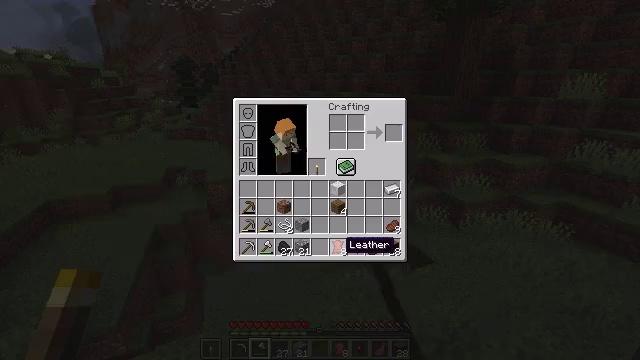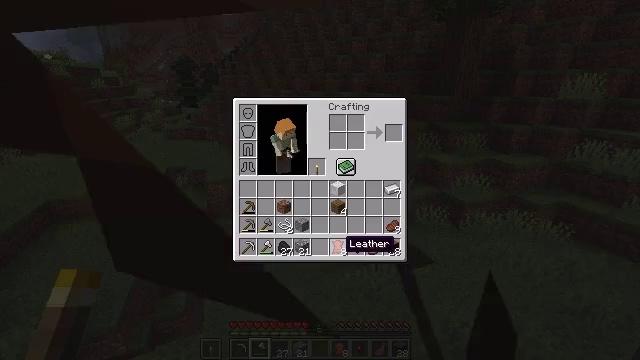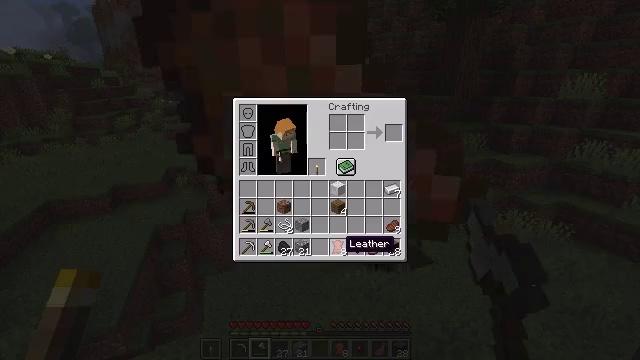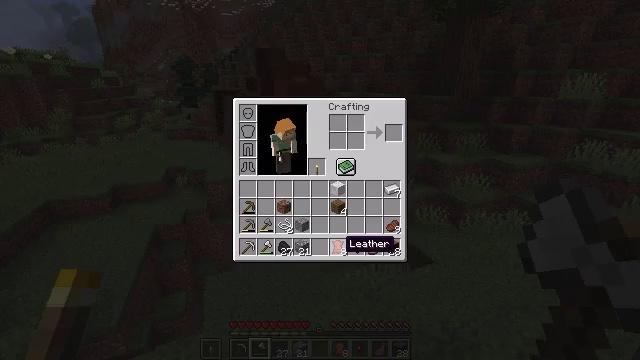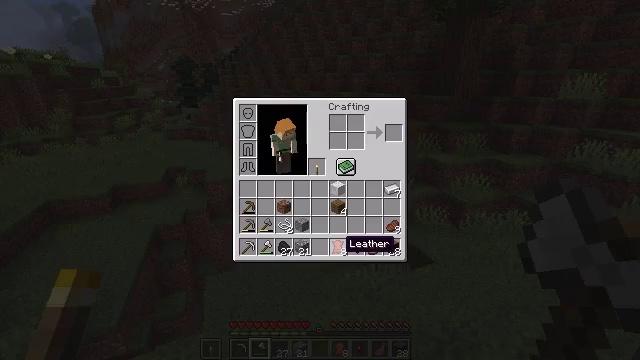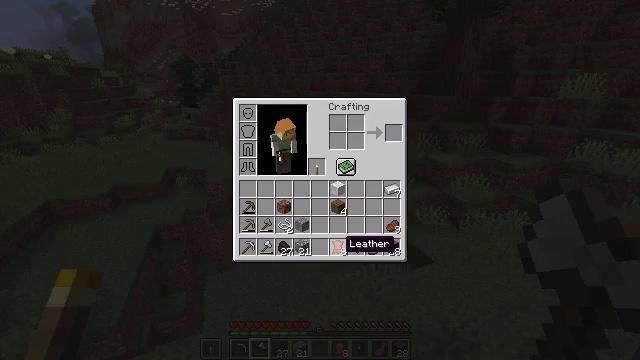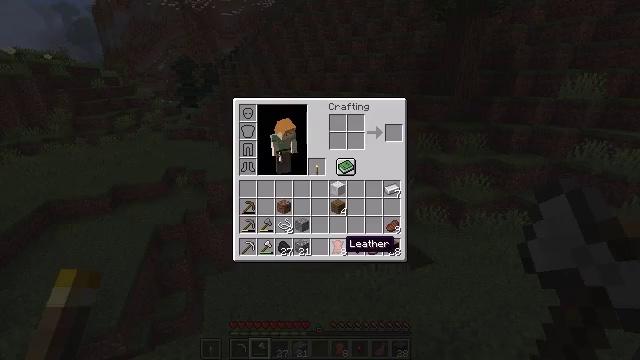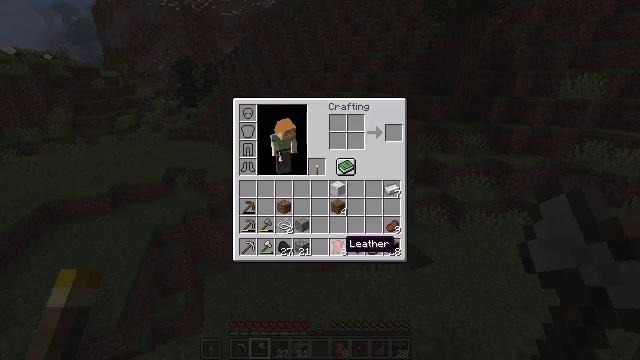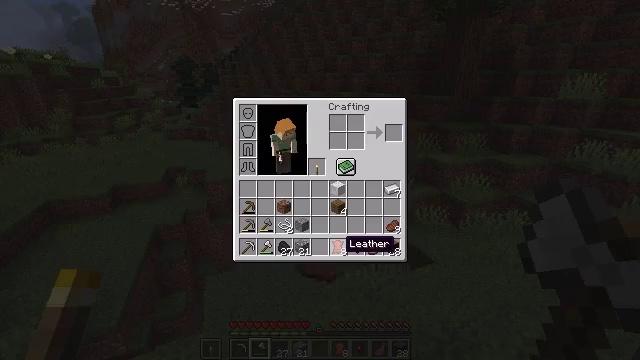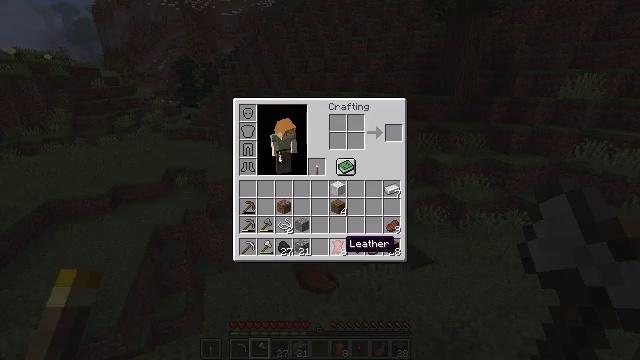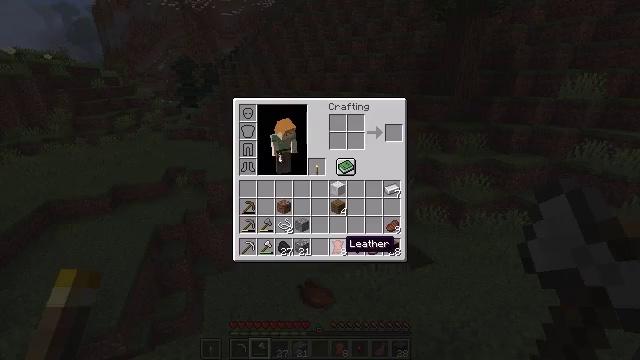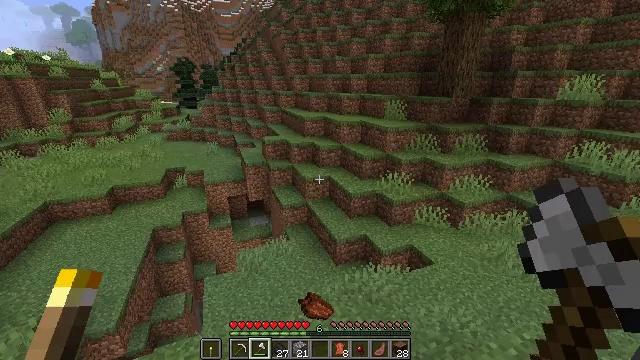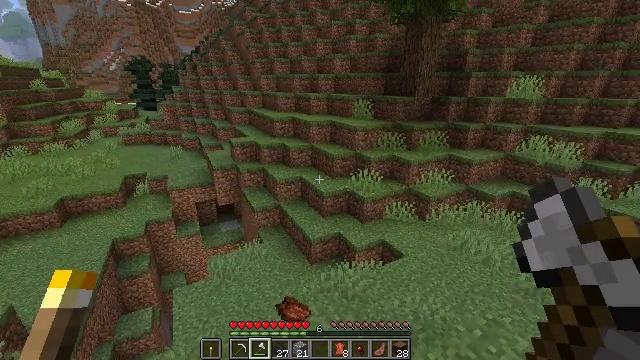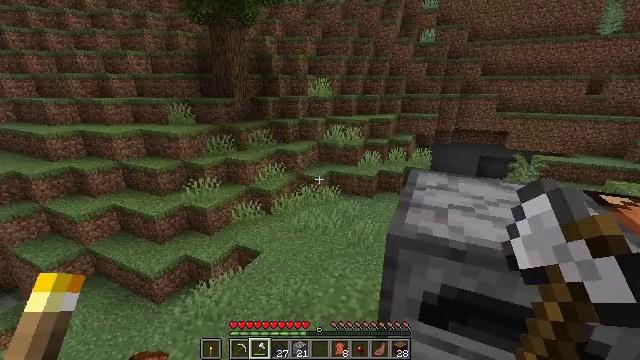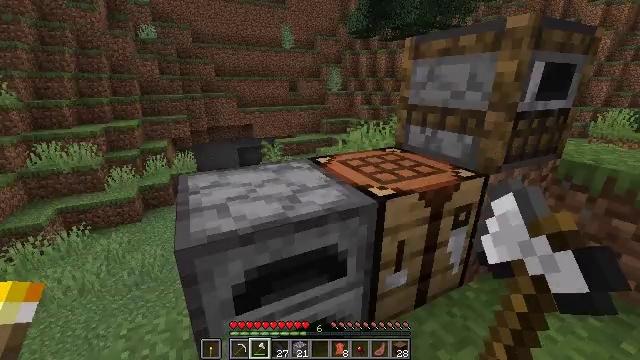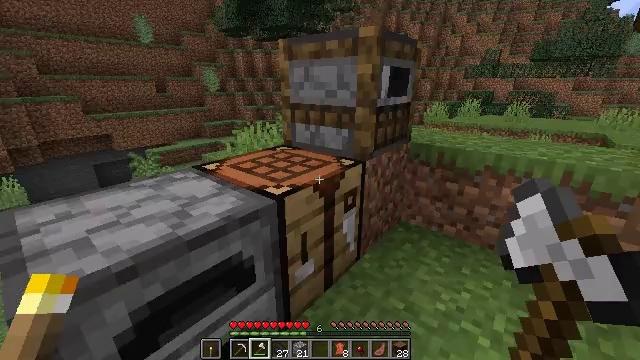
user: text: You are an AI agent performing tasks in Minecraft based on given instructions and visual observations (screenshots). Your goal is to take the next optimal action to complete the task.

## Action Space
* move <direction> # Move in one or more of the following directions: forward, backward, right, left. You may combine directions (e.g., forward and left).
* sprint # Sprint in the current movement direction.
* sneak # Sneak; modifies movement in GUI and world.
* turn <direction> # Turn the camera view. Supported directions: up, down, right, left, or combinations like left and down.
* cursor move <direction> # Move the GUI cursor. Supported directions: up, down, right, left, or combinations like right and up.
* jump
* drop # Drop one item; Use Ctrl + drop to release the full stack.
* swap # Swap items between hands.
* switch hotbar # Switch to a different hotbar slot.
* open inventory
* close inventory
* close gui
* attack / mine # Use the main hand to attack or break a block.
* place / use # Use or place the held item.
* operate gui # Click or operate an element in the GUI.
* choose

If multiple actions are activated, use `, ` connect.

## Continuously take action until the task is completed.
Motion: motion action
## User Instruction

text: Open the crafting table and craft a leather chestplate.
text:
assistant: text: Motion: open gui
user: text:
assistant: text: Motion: no_op
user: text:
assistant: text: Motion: no_op
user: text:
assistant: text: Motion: no_op
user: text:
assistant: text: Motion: no_op
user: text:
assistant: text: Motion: no_op
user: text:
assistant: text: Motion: no_op
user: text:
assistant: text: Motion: no_op
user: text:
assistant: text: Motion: no_op
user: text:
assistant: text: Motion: no_op
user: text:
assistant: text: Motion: no_op
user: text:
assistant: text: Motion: turn right, close gui
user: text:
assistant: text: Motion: turn right
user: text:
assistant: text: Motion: turn right
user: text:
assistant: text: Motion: turn right
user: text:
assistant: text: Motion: turn right and up
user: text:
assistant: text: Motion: no_op
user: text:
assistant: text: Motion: move right
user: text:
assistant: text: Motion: move right
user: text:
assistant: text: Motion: move forward and move right
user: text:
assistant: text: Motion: move forward and move right, turn left
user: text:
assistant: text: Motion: move forward and move right, turn left and down
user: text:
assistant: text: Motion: move forward and move right, turn left and down
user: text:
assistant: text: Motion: move forward and move right, turn left and down
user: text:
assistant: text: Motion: move forward and move right, turn left and down
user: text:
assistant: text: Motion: turn left, use / place
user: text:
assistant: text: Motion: turn left, use / place
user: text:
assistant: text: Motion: use / place
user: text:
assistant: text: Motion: no_op
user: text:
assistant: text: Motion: no_op